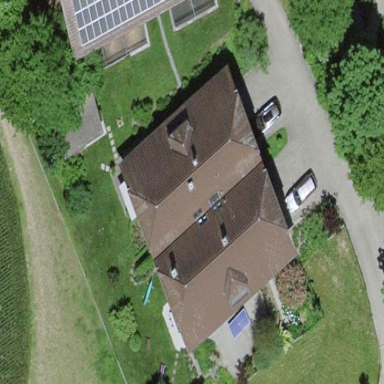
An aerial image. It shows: Hipped roof house.